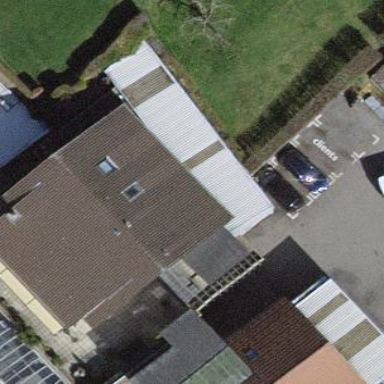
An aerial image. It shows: Building that is car shop offering dealer and repair services.